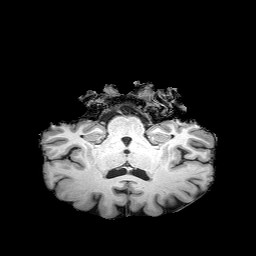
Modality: T1w
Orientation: sagittal
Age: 76
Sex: female
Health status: healthy